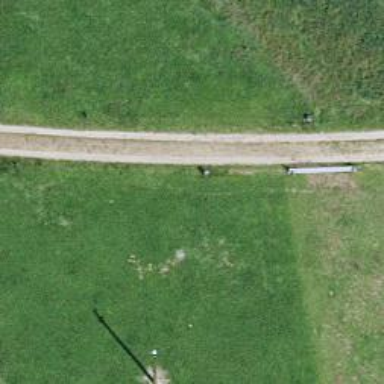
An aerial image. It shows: Gravel track with grade3 tracktype.